Question: I know that putting 'data-target="#my-modal"' in the launch button outside the modal div is necessary. But should I also put that code in the dismiss button inside modal div? Or the machine always knows it's to dismiss the modal div where it's exactly in?
'''
<button class="btn btn-success" data-toggle="modal" data-target="#my-modal">Launch Modal</button>
<div class="modal" id="my-modal"> <!-- this is modal div -->
<div class="modal-dialog modal-md">
<div class="modal-content">
<div class="modal-header">
<button class="close" data-dismiss="modal">x</button> <!-- put 'data-target="#my-modal"' in? -->
<h4 class="modal-title">Hello User!</h4>
</div>
<div class="modal-body">
Welcome our dear user of our website!
</div>
<div class="modal-footer">
<button class="btn btn-default" data-dismiss="modal">Dismiss</button> <!-- put 'data-target="#my-modal"' in? -->
<button class="btn btn-success">Save Changes</button>
</div>
</div>
</div>
'''
Additonal Info: This is how it looks.

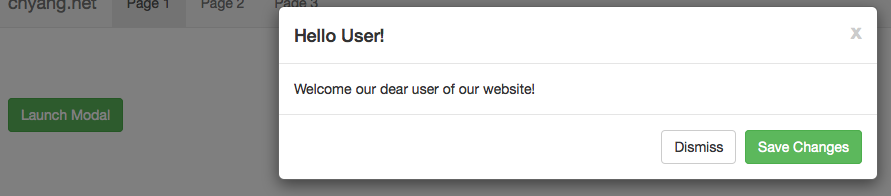
Answer: Simply having 'data-dismiss="modal"' such as the following will suffice:
'''
<button type="button" class="btn btn-default" data-dismiss="modal">Cancel</button>
'''
, using multiple modals is supported as cited <URL>. You will need to write custom javascript if you would like to have multiple modals open at once.